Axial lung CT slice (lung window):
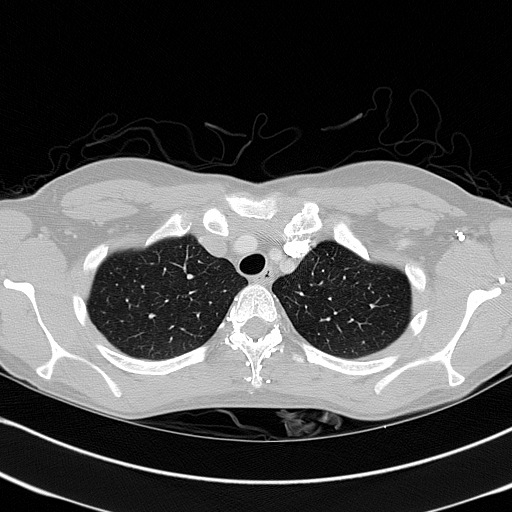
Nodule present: no